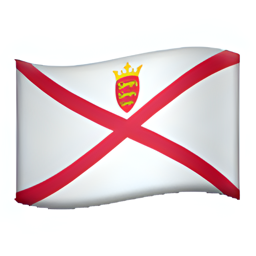
Name: flag for jersey
Emoji: 🇯🇪
Group: Flags
Sub-group: country-flag